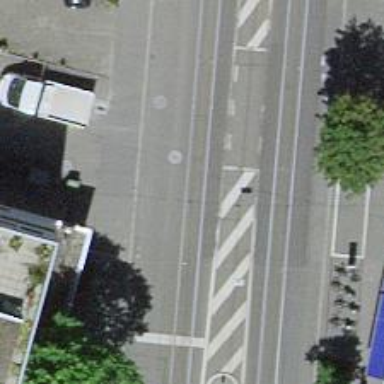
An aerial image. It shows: Tram level crossing on the railway.